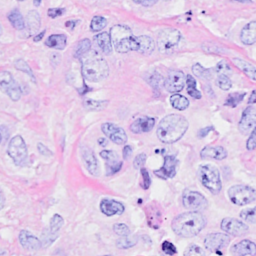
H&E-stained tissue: Breast